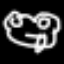
Label: frog